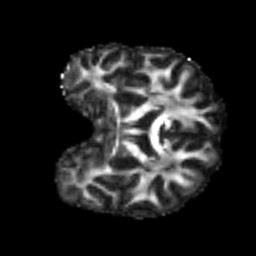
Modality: FA
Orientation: coronal
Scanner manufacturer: siemens
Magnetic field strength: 3 T
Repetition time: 4 s
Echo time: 0.0594 s